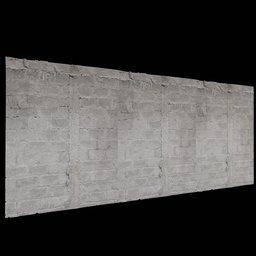
Label: architecture